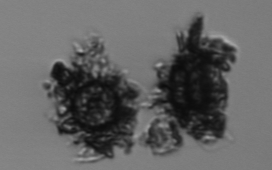
Label: Thalassiosira_TAG_external_detritus